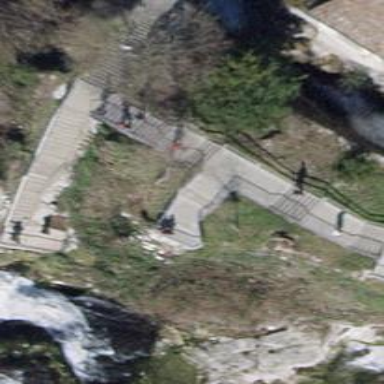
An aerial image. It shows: Set of concrete steps.